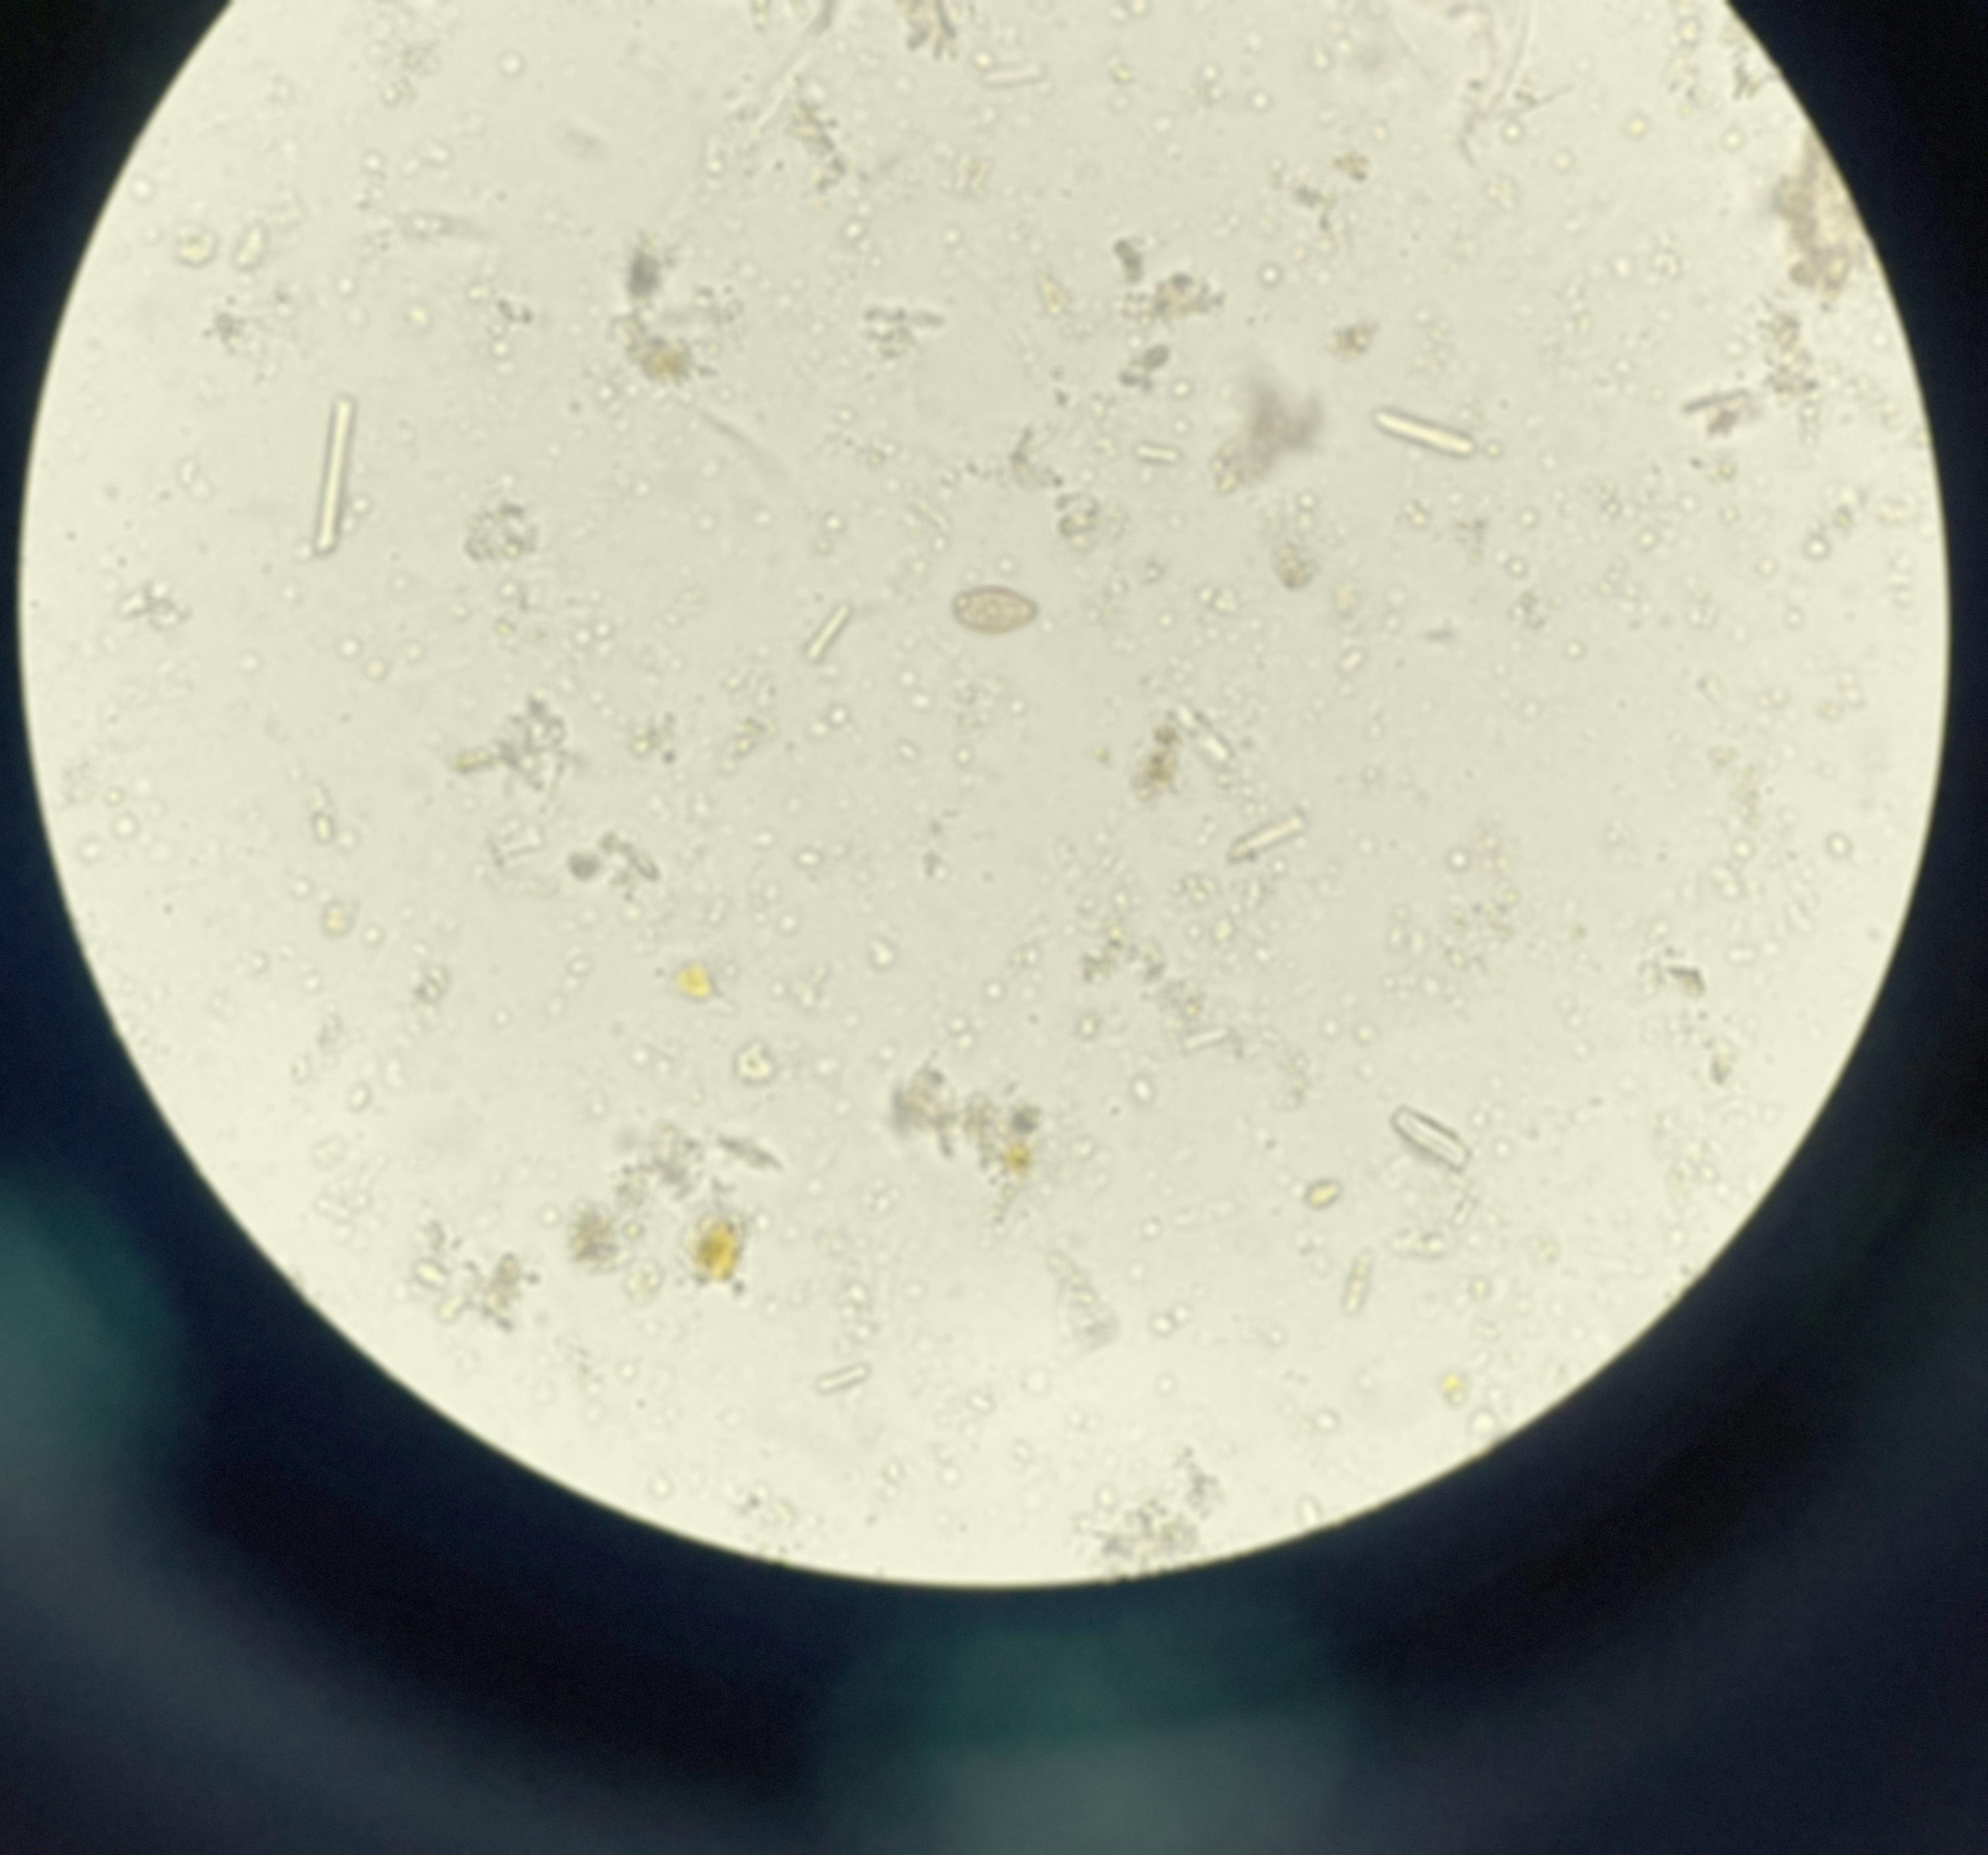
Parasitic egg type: Opisthorchis viverrine